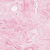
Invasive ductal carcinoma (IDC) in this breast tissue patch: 0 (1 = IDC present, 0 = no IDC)